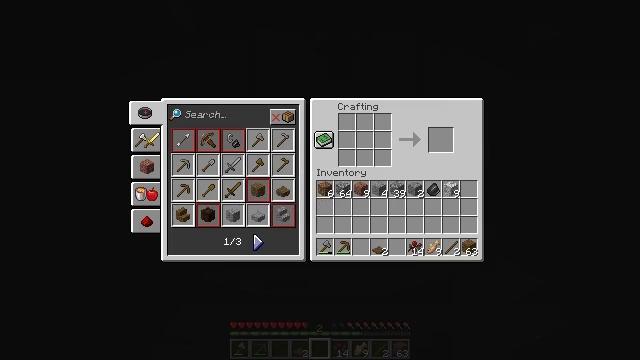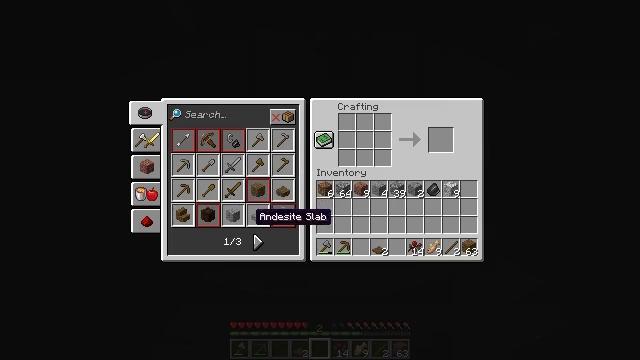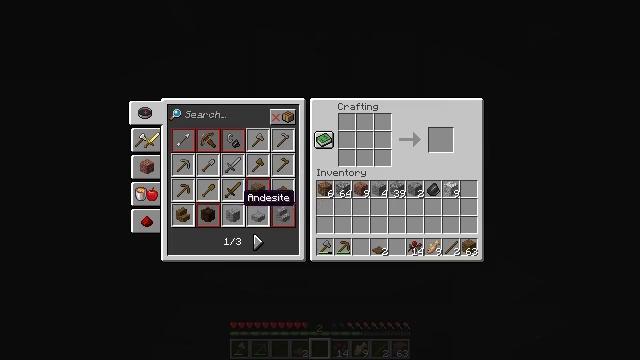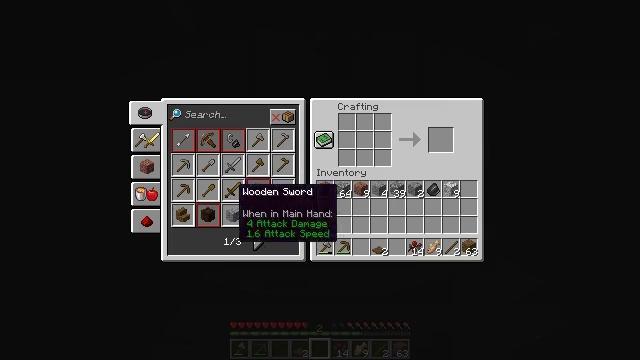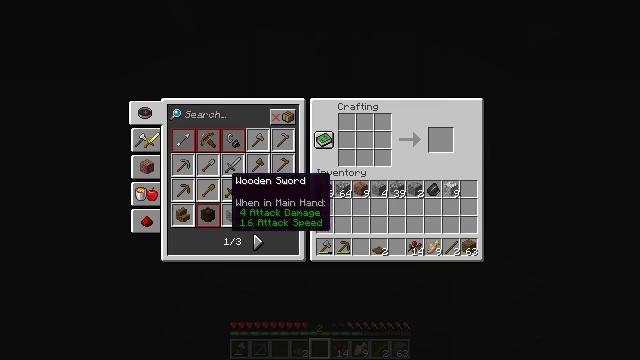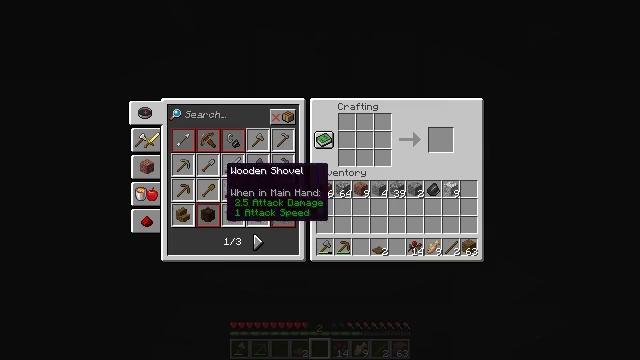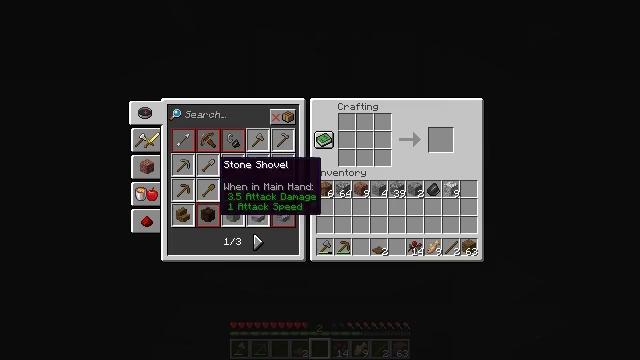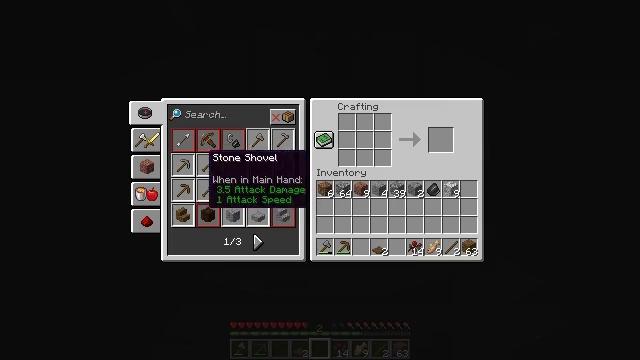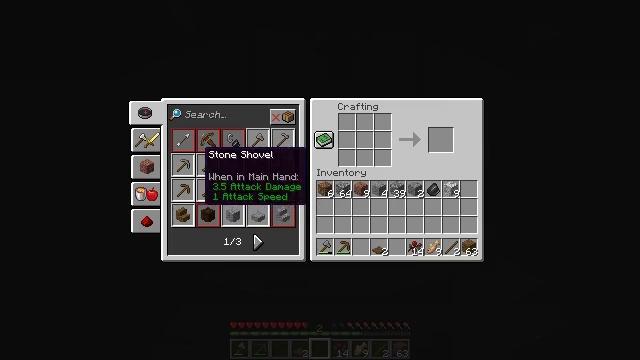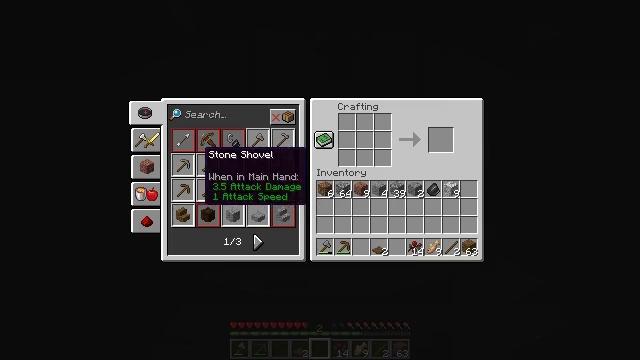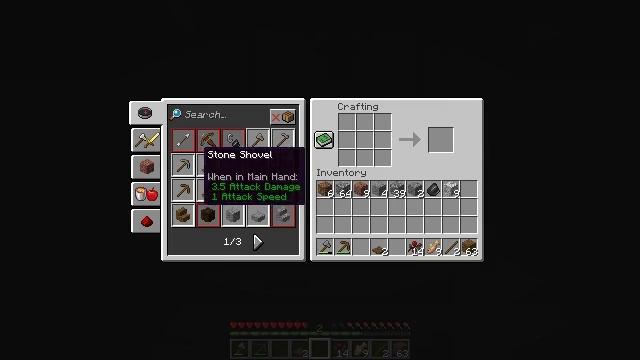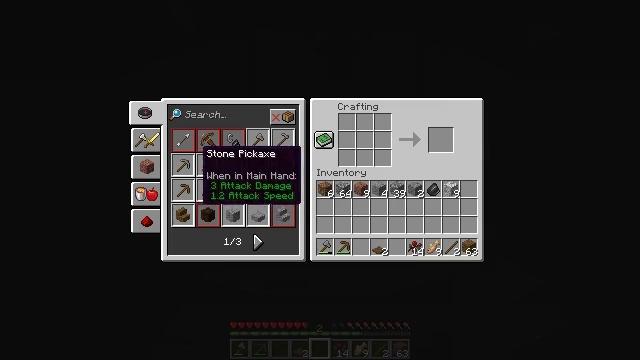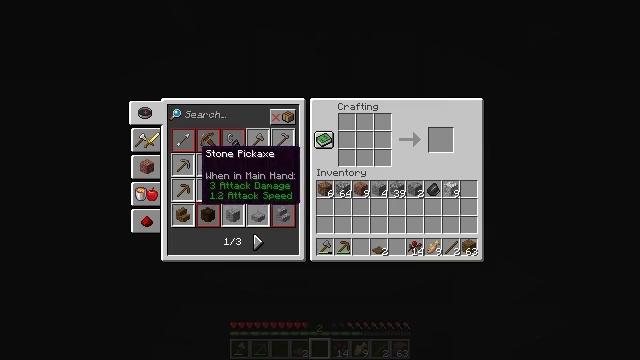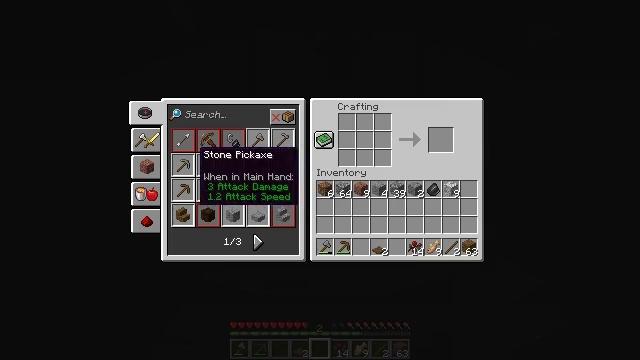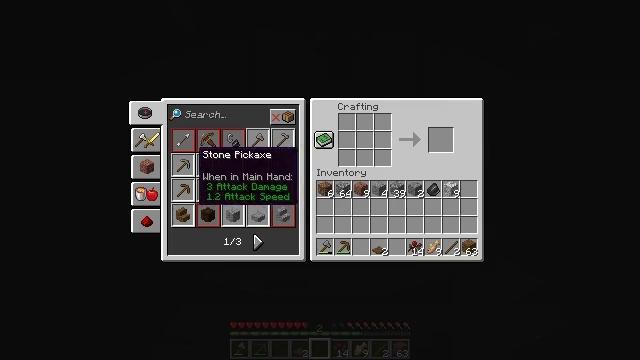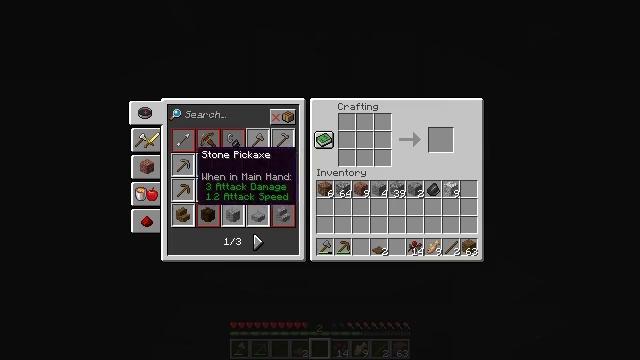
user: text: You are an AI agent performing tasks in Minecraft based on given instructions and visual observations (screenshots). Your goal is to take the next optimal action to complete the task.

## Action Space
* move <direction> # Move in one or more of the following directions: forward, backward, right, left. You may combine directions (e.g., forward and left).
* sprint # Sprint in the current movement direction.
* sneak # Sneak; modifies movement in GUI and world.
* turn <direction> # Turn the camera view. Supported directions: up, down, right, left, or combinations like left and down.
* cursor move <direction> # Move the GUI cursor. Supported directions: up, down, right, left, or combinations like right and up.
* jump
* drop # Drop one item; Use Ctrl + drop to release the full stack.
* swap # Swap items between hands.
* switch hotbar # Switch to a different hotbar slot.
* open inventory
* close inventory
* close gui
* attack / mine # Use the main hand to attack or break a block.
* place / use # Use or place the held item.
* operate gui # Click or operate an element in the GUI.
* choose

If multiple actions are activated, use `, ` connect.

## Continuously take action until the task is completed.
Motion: motion action
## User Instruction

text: Open the crafting table to craft a stone pickaxe.
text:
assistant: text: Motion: cursor move up
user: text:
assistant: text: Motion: cursor move left and up
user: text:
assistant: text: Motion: no_op
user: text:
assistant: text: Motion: cursor move left and up
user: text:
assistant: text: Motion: cursor move up
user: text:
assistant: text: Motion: no_op
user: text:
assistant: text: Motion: cursor move left and up
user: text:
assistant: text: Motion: no_op
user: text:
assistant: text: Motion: no_op
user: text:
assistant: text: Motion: no_op
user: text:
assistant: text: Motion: operate gui
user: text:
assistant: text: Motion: operate gui
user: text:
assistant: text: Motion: operate gui
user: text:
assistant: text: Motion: no_op
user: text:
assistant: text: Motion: no_op
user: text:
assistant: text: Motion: no_op
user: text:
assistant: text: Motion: cursor move right
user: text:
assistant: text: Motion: cursor move right
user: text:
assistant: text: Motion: cursor move right
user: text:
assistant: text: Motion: cursor move right
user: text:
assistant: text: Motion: no_op
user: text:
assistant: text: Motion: no_op
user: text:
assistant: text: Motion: no_op
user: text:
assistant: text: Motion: no_op
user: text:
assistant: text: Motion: no_op
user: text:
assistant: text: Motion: cursor move left and up
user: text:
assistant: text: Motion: cursor move left
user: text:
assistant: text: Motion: no_op
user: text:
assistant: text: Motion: no_op
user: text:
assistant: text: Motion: no_op